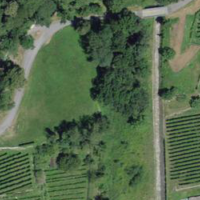
EUNIS habitat code: 55
Species observed at this site:
Phytolacca americana